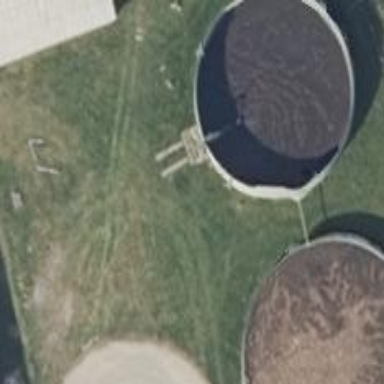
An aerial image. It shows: Storage tank which is man-made.